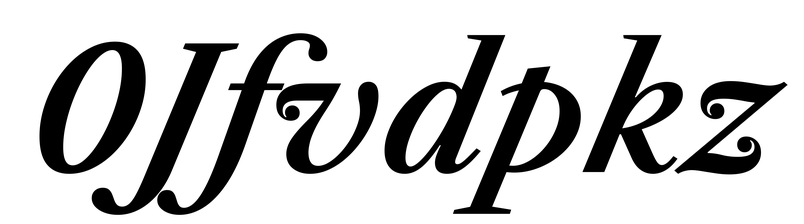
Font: LibreCaslonText-Italic_SemiBold_Italic